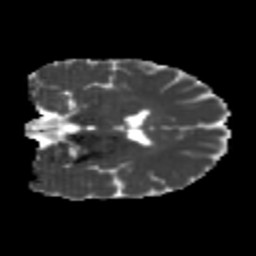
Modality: MD
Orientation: coronal
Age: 20
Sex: female
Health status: healthy
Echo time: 0.074 s